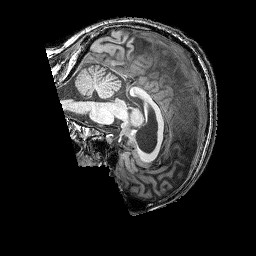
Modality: T1w
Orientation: sagittal
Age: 43
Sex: male
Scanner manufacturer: siemens
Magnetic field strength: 3 T
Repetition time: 2.25 s
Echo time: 0.00415 s